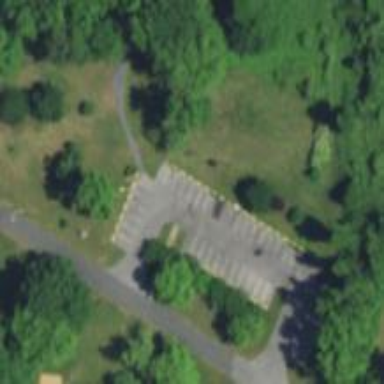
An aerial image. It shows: Parking area.